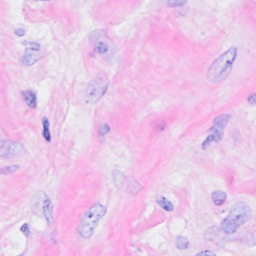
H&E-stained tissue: Breast